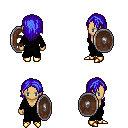
a pixel art fantasy rpg character, female body template, human, tanned skin, gray robe, white pants, blue long hairstyle, gold boots, shield, four views (front, back, left, right), 2x2 character sprite sheet, small pixel art, hard edges, no anti-aliasing